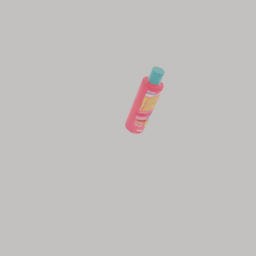
Label: tools